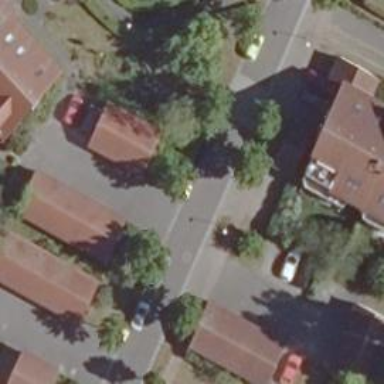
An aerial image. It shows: Residential road with asphalt surface. There is sidewalk on the left side.